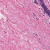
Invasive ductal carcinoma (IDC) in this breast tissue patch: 0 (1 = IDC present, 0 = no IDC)